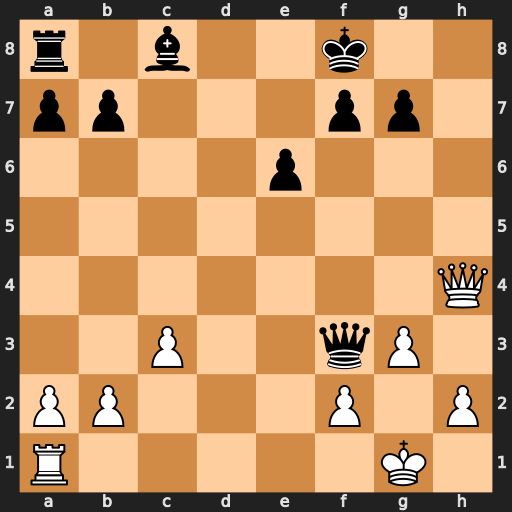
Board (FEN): r1b2k2/pp3pp1/4p3/8/7Q/2P2qP1/PP3P1P/R5K1
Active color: w
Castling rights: -
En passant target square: -
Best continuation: Qd8#